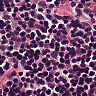
Metastatic tissue present: no